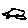
Label: car